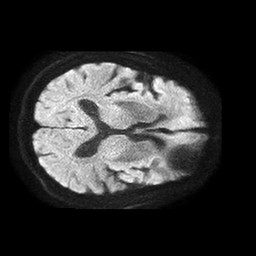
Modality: TRACE
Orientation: axial
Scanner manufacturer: philips
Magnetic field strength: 1.5 T
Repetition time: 4.6 s
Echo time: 0.08631 s